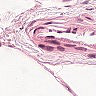
Metastatic tissue present: no